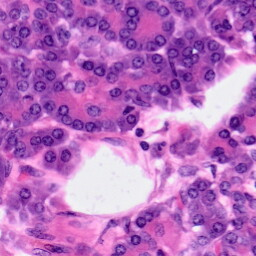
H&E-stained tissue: Pancreatic